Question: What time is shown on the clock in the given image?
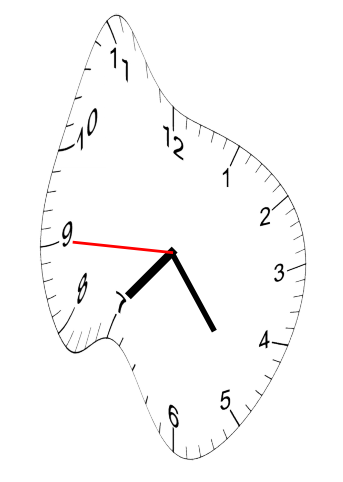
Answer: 07:23:45